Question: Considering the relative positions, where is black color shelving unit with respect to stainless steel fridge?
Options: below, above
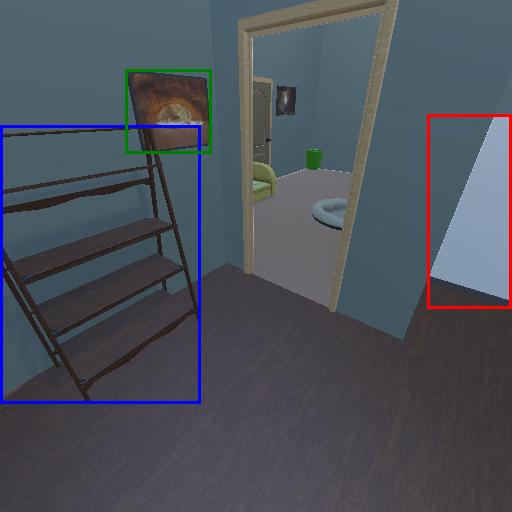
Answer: below